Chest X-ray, AP view. Patient: 54 years old, sex F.
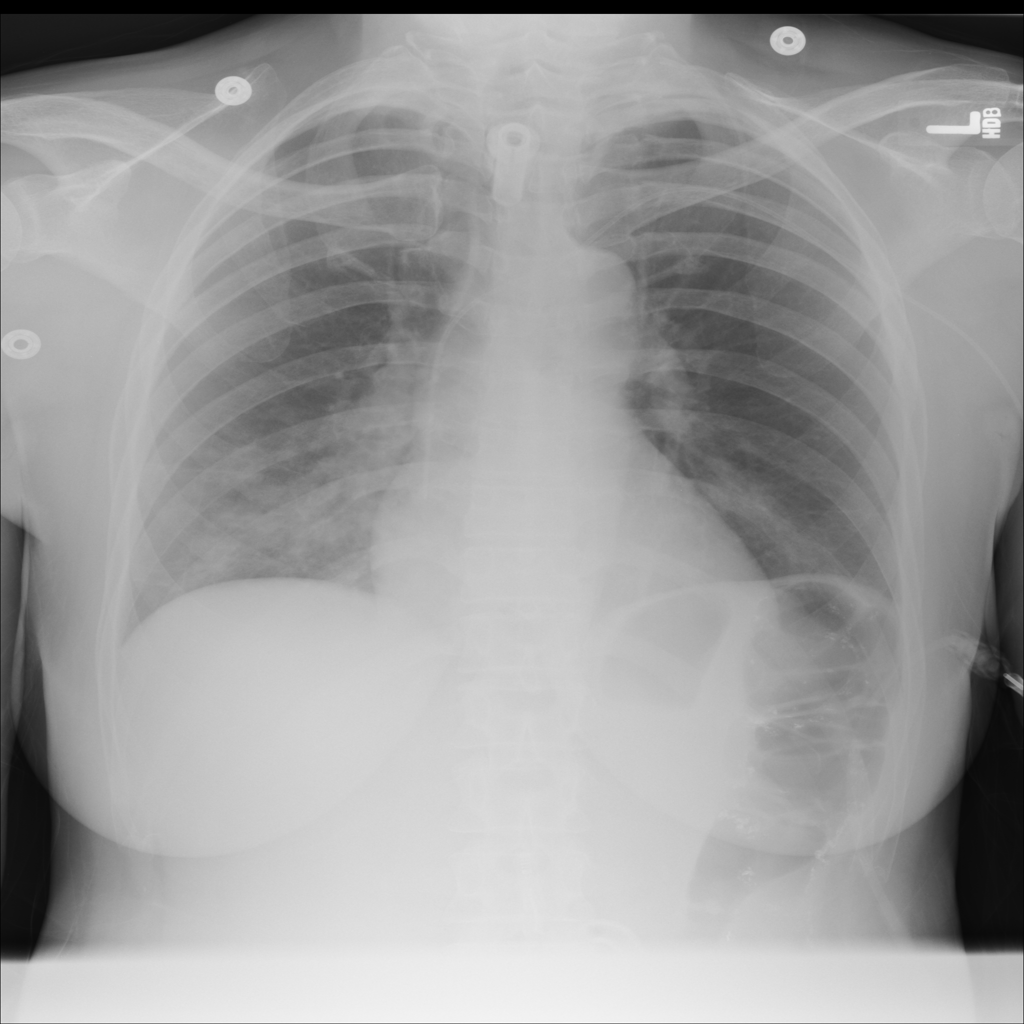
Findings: Atelectasis, Infiltration